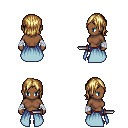
a pixel art fantasy rpg character, female body template, human, dark skin, overskirt, red pants, blonde long bangs hairstyle, white cloth bandages, maroon shoes, dagger, four views (front, back, left, right), 2x2 character sprite sheet, small pixel art, hard edges, no anti-aliasing